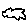
Label: cloud